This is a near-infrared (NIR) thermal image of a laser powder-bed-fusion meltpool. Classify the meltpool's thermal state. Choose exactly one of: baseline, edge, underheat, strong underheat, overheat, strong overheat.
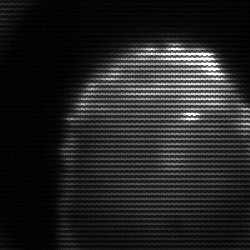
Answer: edge